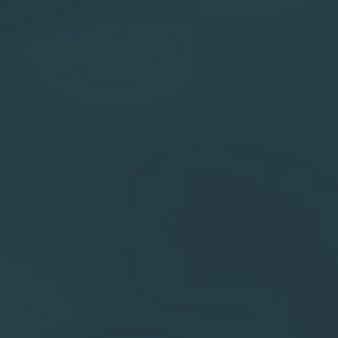
Label: other